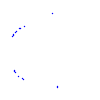
Particle: kaon